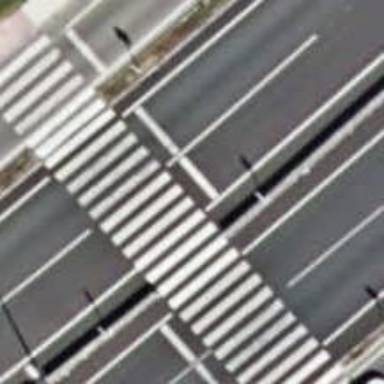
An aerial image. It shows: Footway crossing.